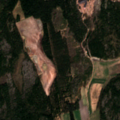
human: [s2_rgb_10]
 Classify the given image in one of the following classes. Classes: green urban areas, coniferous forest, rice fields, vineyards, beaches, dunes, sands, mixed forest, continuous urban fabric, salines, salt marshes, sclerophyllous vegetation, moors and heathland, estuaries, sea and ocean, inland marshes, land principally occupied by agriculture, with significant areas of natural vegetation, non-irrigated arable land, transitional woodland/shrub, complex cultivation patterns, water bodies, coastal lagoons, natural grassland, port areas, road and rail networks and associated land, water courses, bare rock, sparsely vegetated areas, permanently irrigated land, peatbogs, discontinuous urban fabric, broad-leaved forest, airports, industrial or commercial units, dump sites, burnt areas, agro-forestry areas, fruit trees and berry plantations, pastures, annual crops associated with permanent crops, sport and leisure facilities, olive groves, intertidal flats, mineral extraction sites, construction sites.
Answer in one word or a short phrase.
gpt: land principally occupied by agriculture, with significant areas of natural vegetation, coniferous forest, mixed forest, transitional woodland/shrub